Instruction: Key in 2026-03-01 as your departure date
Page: home
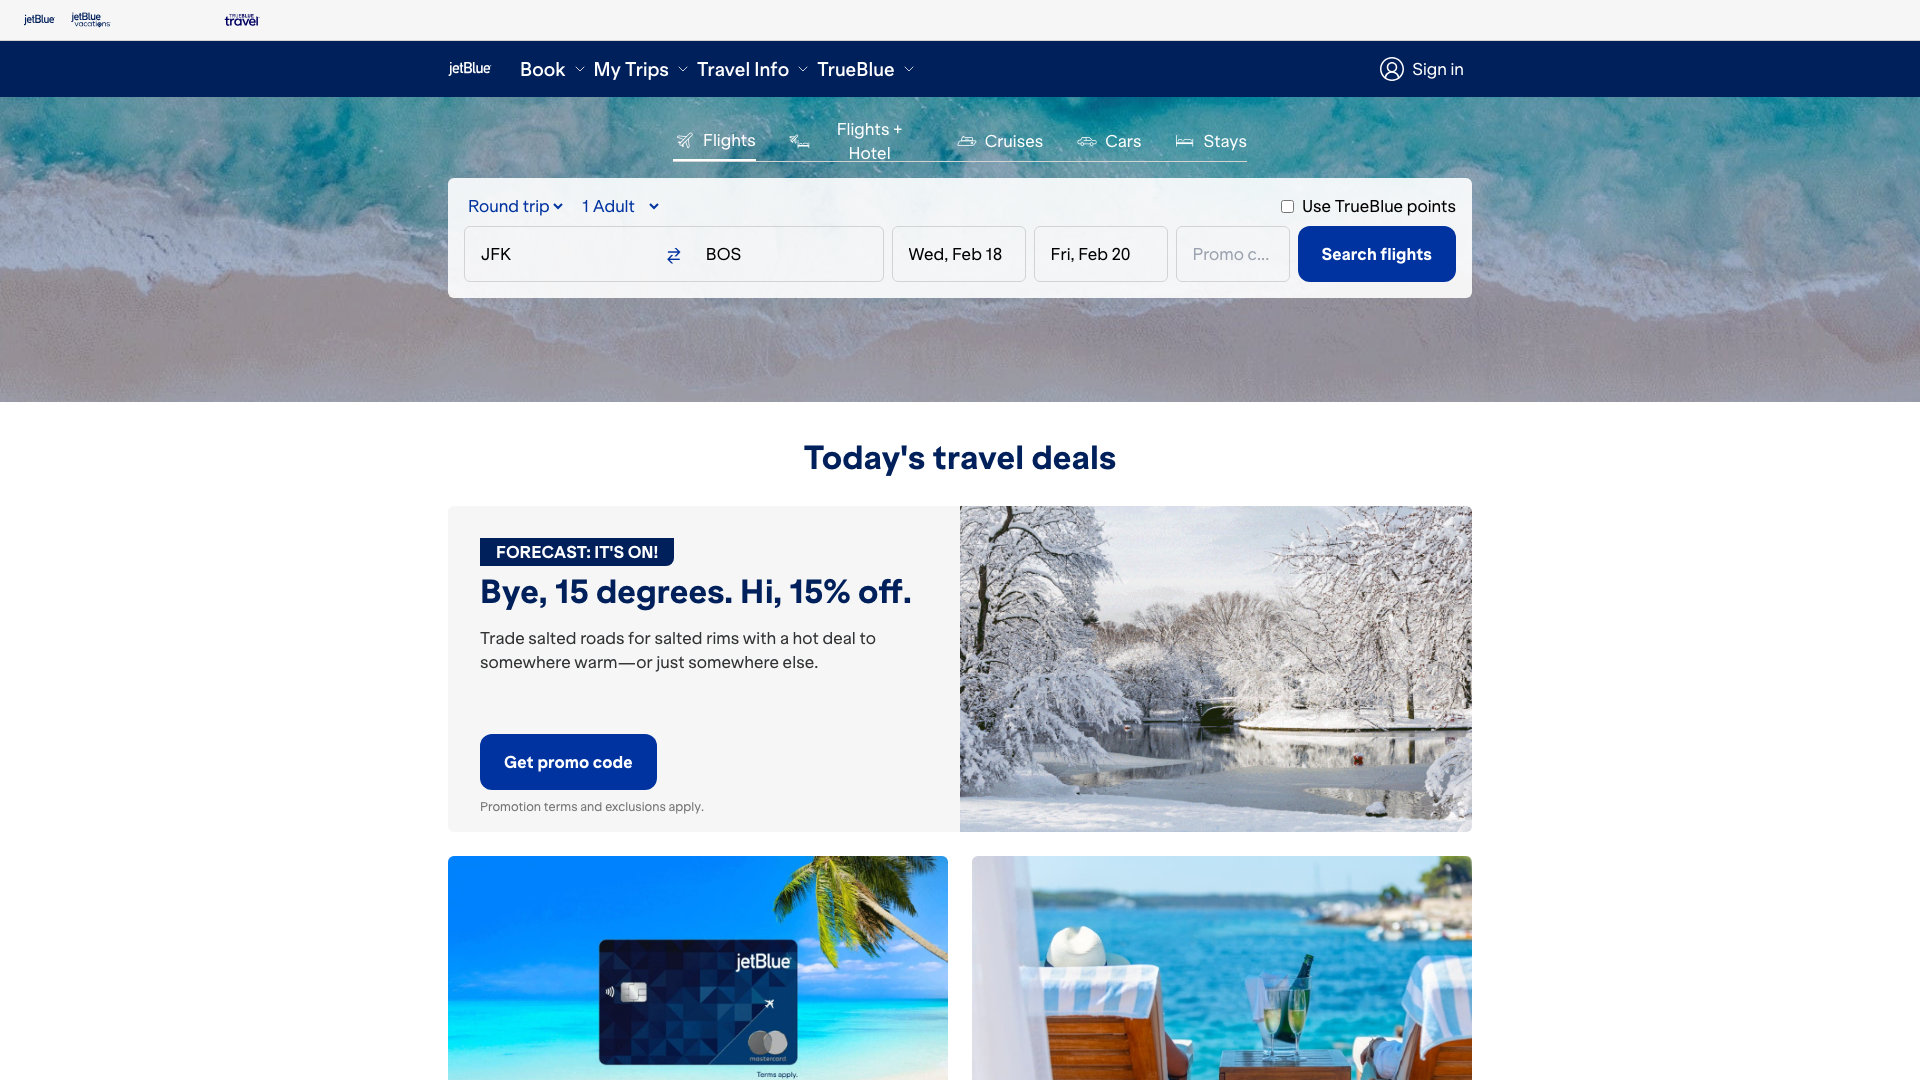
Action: type